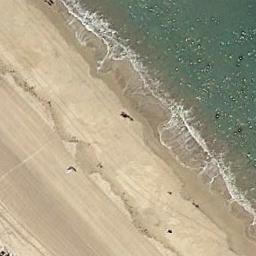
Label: beach